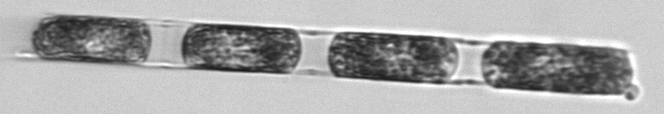
Label: Hemiaulus